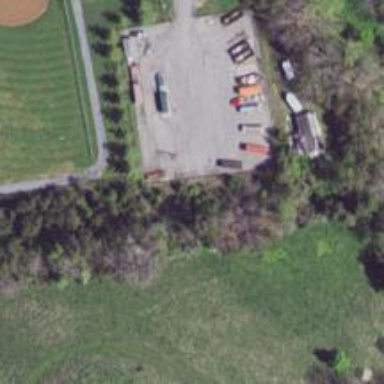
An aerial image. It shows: Waste transfer station.